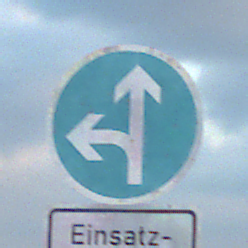
Verkehrszeichen: VorgeschriebeneFahrtrichtungGeradeausOderLinks
Zusatzzeichen unten: BesondereFahrzeugeUndTransportgueter3
Umgebung: Outdoor, Beach
Tageszeit: SunriseSunset
Wetter: PartlyCloudy
Licht: Natural
Jahreszeit: NotSpecified
Kontrast: MediumContrast